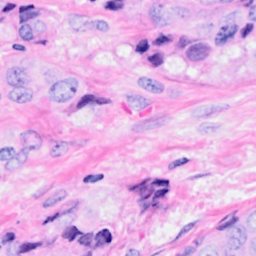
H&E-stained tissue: Breast